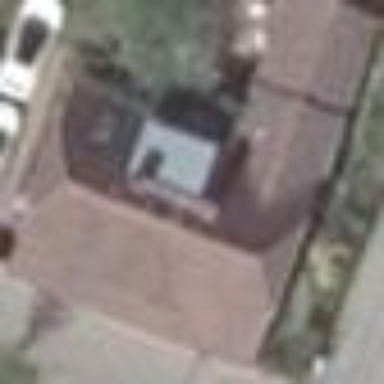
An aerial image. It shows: Charming red house with half-hipped roof made of roof tiles.